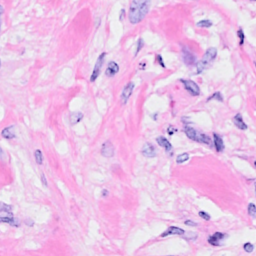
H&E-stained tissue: Breast